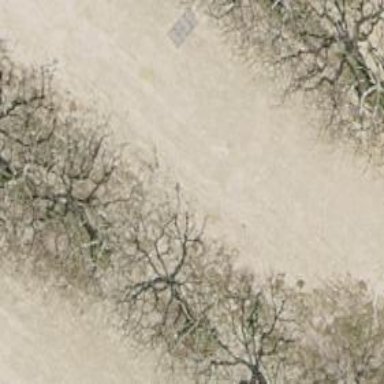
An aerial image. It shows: Parking aisle with fine gravel surface.